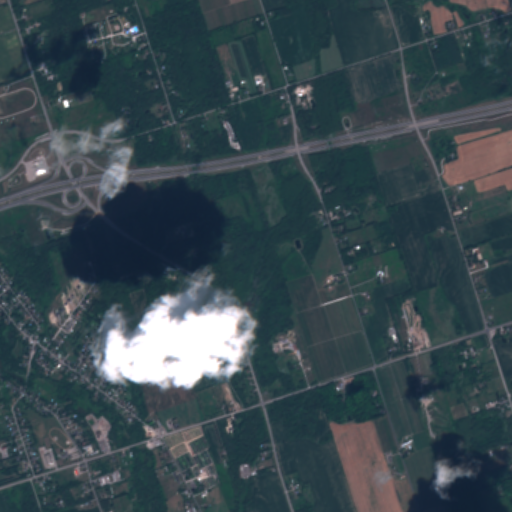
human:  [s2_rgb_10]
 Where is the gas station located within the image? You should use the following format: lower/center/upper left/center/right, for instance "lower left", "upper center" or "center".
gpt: The gas station is located in the lower left of the image.
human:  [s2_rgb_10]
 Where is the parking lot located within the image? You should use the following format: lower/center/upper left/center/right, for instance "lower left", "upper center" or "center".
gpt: The parking lot is located in the lower left of the image.
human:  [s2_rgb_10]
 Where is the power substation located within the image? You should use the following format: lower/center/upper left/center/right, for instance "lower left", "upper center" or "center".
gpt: The power substation is located in the lower left of the image.
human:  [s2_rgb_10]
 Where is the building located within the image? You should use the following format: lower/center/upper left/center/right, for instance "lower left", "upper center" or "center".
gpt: There is no building in the image.